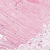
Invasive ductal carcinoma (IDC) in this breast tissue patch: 0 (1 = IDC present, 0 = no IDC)